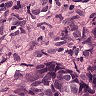
Metastatic tissue present: yes